Question: In my app contains a ListView on top and a TextView on bottom. I want to scroll text in the TextView automatically. But it is not scrolling, i also submitted layout xml code below
'''
<?xml version="1.0" encoding="utf-8"?>
<LinearLayout xmlns:android="http://schemas.android.com/apk/res/android"
android:orientation="vertical"
android:layout_width="match_parent"
android:layout_height="match_parent"
android:descendantFocusability="blocksDescendants">
<ListView android:id="@+id/android:list"
android:layout_width="fill_parent"
android:layout_height="wrap_content"
android:layout_weight="1" />
<TextView
android:layout_width="fill_parent"
android:layout_height="wrap_content"
android:text="@string/hello"
android:singleLine="true"
android:scrollHorizontally="true"
android:ellipsize="marquee"
android:focusable="true"
android:focusableInTouchMode="true" />
</LinearLayout>
'''

thanks for a solution
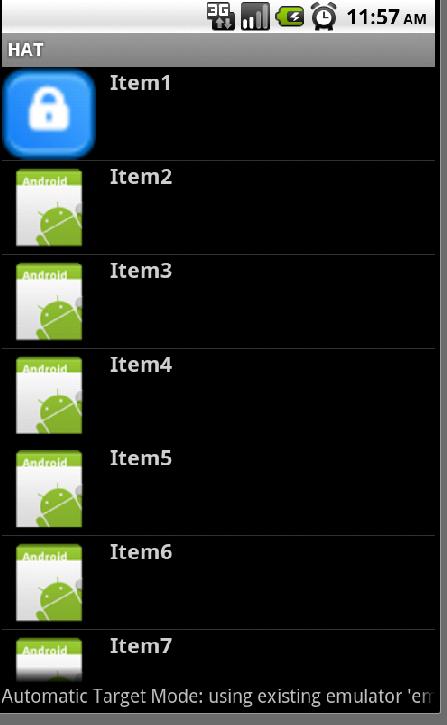
Answer: set attribute 'android:scrollingCache="true"' in your ListView
'''
<ListView android:id="@+id/android:list"
android:layout_width="fill_parent"
android:layout_height="wrap_content"
android:scrollingCache="true"
android:layout_weight="1" />
'''